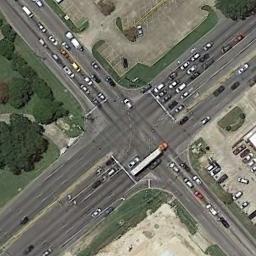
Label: intersection